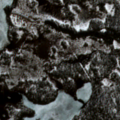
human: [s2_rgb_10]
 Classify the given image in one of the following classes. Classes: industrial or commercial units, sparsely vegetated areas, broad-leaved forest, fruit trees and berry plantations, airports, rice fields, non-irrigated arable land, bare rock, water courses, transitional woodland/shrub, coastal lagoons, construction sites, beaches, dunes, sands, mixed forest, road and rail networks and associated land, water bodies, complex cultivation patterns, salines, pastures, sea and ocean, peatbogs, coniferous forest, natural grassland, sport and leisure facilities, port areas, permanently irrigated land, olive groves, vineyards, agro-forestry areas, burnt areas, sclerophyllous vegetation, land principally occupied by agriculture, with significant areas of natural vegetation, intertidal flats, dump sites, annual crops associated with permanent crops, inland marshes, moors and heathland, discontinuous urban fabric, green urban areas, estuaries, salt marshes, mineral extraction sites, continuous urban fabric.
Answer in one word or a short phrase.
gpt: coniferous forest, transitional woodland/shrub, peatbogs, water bodies